【题型】选择题　【知识点】解析几何　【难度】medium
如图所示，探月卫星沿地月转移轨道飞向月球，在月球附近一点$P$变轨进入以月球球心$F$为一个焦点的椭圆轨道Ⅰ绕月飞行，之后卫星在点$P$第二次变轨进入仍以$F$为一个焦点的椭圆轨道Ⅱ绕月飞行，最终卫星在点$P$第三次变轨进入以$F$为圆心的圆形轨道Ⅲ绕月飞行，若用$2c_1$和$2c_2$分别表示椭圆轨道Ⅰ和Ⅱ的焦距，用$2a_1$和$2a_2$分别表示椭圆轨道Ⅰ和Ⅱ的长轴的长，给出下列式子：

\noindent
\textcircled{1} $a_1 + c_1 = a_2 + c_2$； \textcircled{2} $a_1 - c_1 = a_2 - c_2$； \textcircled{3} $c_1 a_2 > a_1 c_2$； \textcircled{4} $\frac{c_1}{a_1} < \frac{c_2}{a_2}$。
\noindent
其中正确式子的序号是（ ）。
\noindent
A. \textcircled{1}\textcircled{3} \quad B. \textcircled{2}\textcircled{3} \quad C. \textcircled{1}\textcircled{4} \quad D. \textcircled{2}\textcircled{4}
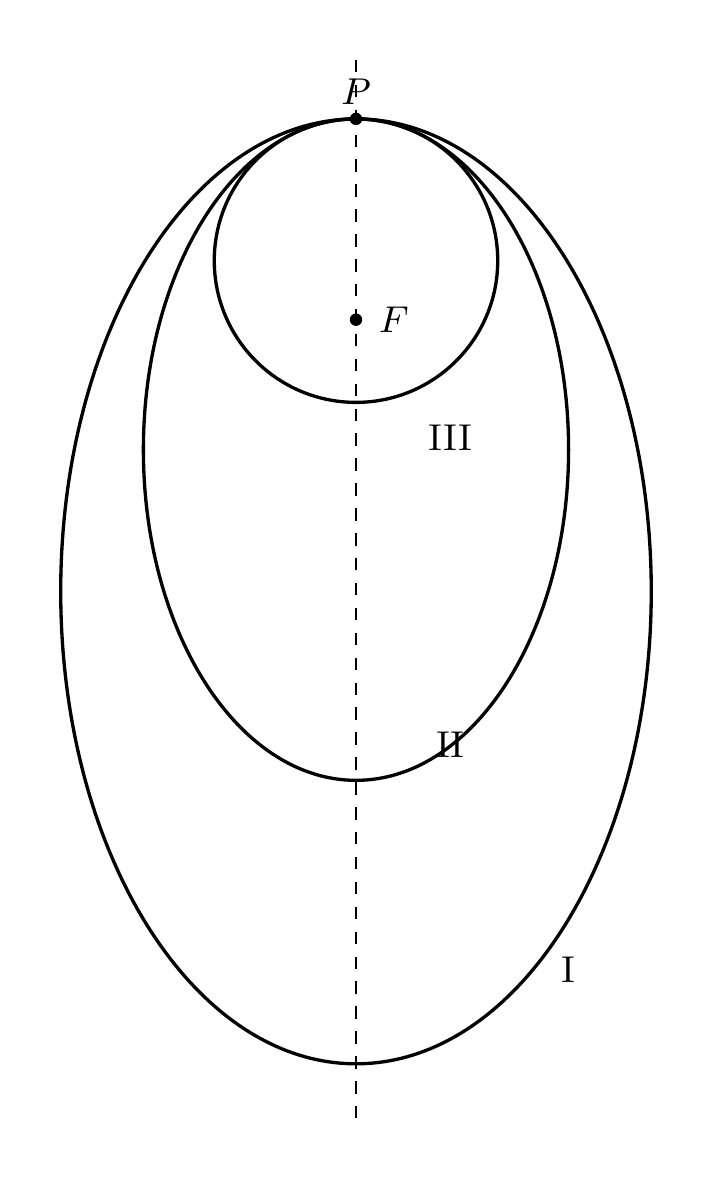
【解答】
\noindent
【答案】B
\vspace{1em}
\noindent
【分析】根据图象可知 \(a_1 > a_2\)，\(c_1 > c_2\)，从而 \(a_1 + c_1 > a_2 + c_2\)；根据 \(a_1 - c_1 = |PF|\)，\(a_2 - c_2 = |PF|\)，可知 \(a_1 - c_1 = a_2 - c_2\)；进而根据基本不等式的性质分别进行判断即可。
\vspace{1em}
\noindent
【详解】由图象可知 \(a_1 > a_2\)，\(c_1 > c_2\)， \(\therefore a_1 + c_1 > a_2 + c_2\)，故\textcircled{1}错误；
\noindent
\(\because a_1 - c_1 = |PF|\)，\(a_2 - c_2 = |PF|\)， \(\therefore a_1 - c_1 = a_2 - c_2\)，故\textcircled{2}正确；
\noindent
\(\therefore a_1 + c_2 = a_2 + c_1 \implies (a_1 + c_2)^2 = (a_2 + c_1)^2\)，即 \(a_1^2 - c_1^2 + 2a_1c_2 = a_2^2 - c_2^2 + 2a_2c_1 \implies b_1^2 + 2a_1c_2 = b_2^2 + 2a_2c_1\)，
\noindent
\(\because b_1 > b_2\)，\(\therefore c_1a_2 > a_1c_2\)，故\textcircled{3}正确；
\noindent
此时，\(\frac{c_1}{a_1} > \frac{c_2}{a_2}\)，故\textcircled{4}错误；
\noindent
故选：B